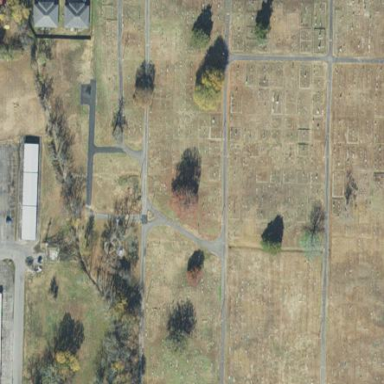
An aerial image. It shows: Cemetery.